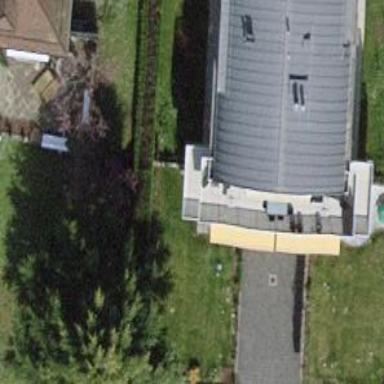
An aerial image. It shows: Garage.